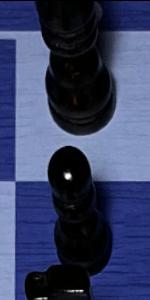
Label: Pawn_Black